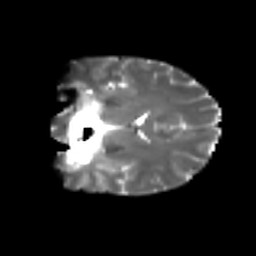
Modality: T2w
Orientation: coronal
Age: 55
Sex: female
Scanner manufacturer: ge
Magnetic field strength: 3 T
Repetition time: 7.8 s
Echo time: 0.0609 s